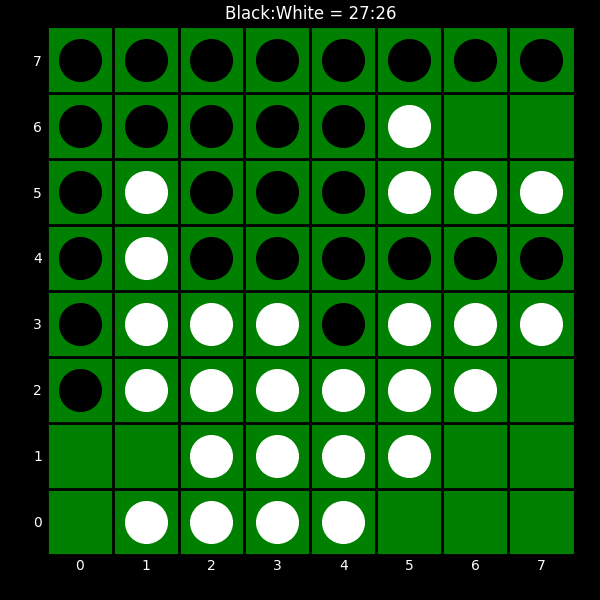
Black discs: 27
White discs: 26